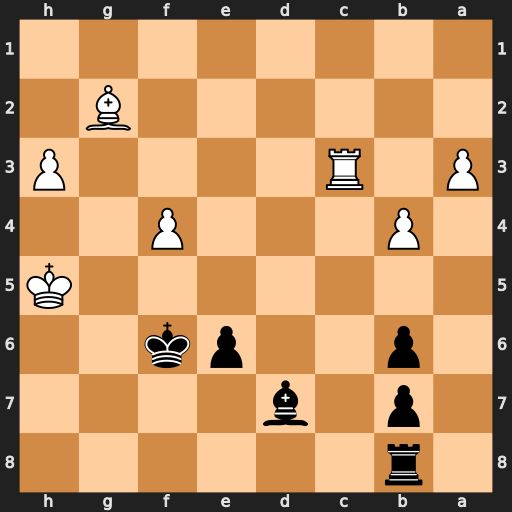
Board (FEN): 1r6/1p1b4/1p2pk2/7K/1P3P2/P1R4P/6B1/8
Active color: b
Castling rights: -
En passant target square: -
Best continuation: Rh8+ Kg4 Rg8+ Kh4 Rxg2